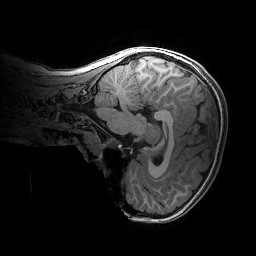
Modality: T1w
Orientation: sagittal
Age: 8
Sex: female
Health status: ill
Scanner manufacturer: ge
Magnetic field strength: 3 T
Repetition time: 0.007664 s
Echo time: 0.00342 s